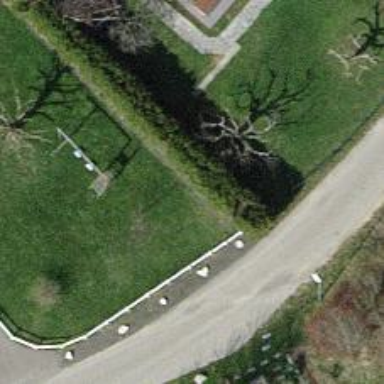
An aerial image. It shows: Hedge acting as barrier.